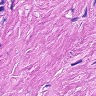
Metastatic tissue present: no